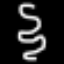
Label: squiggle